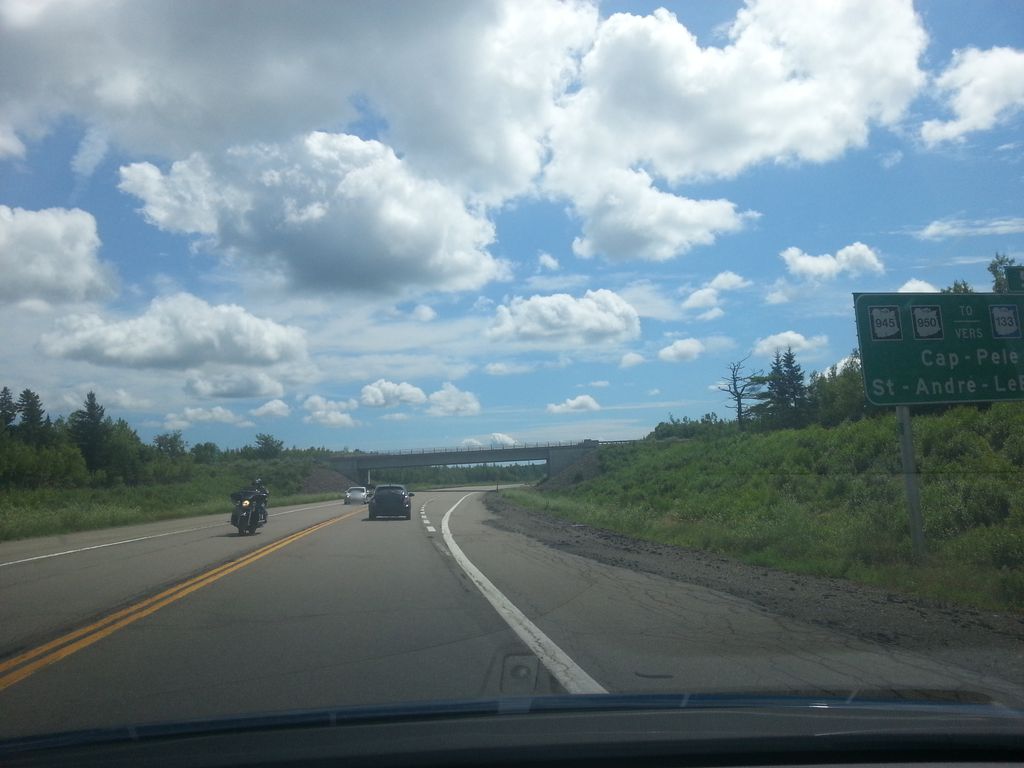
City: charlottetown